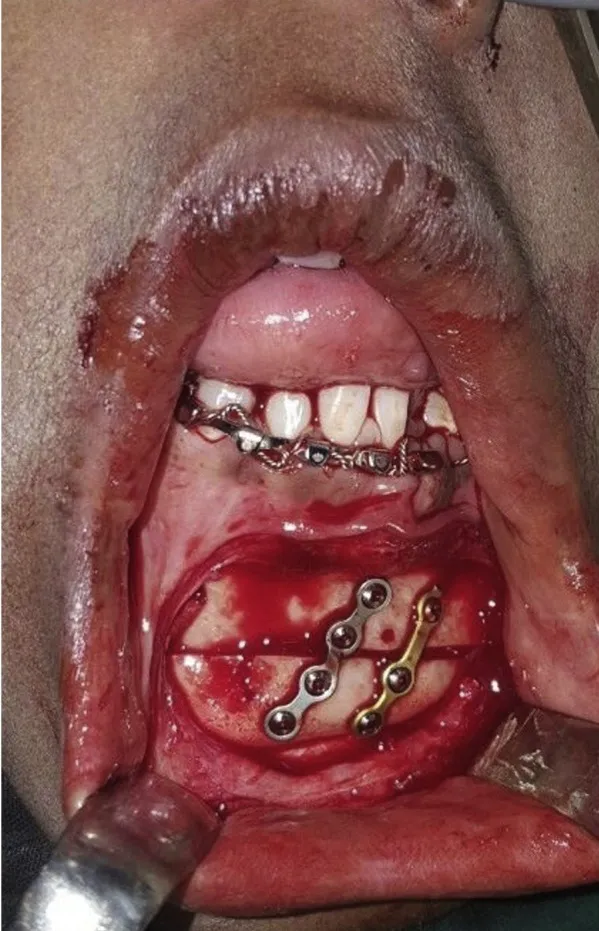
Intra-operative image of genioplasty.
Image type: pathology (fish)